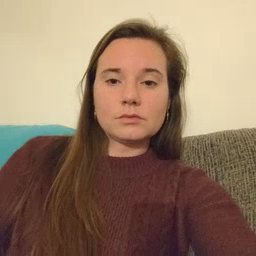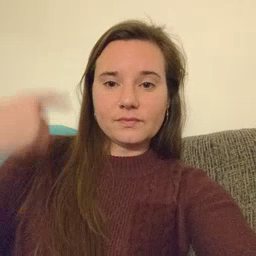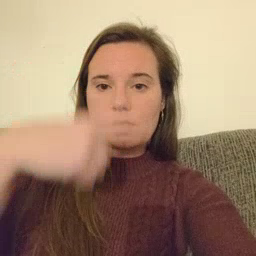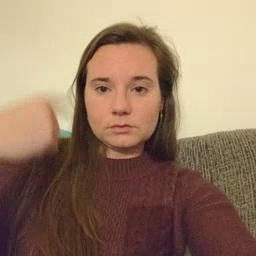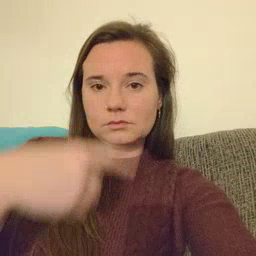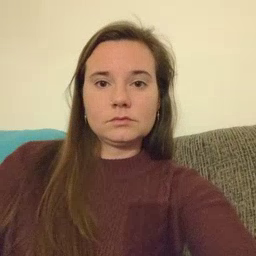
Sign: face